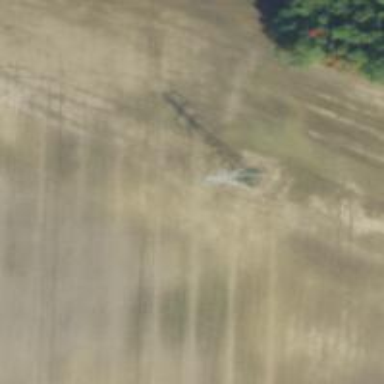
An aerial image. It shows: Lattice structure tower used for power transmission.